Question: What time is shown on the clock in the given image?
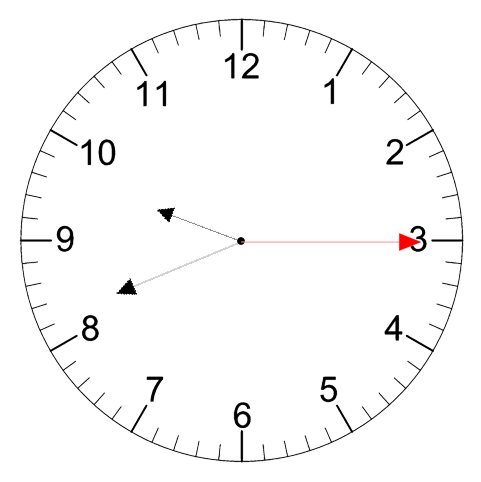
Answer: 09:41:15